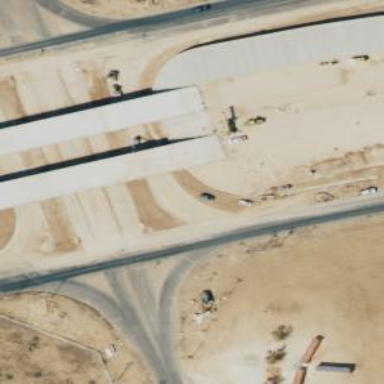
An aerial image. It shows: Asphalt road at the secondary link level.